Sex: F
Age: 71
Scanner: Avanto
Primary tumour origin: Other
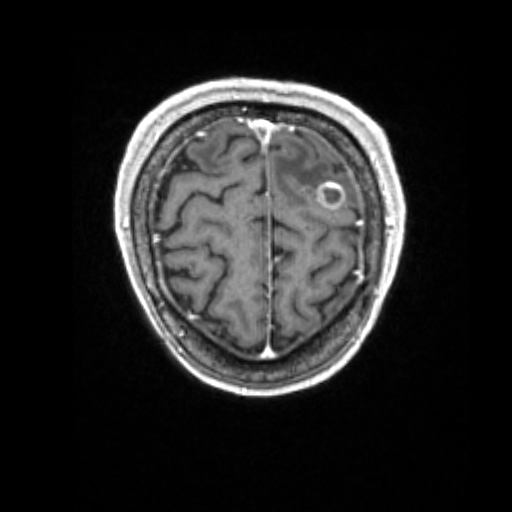
Segmented lesion volume (cc): 2.216
Number of lesion components: 2